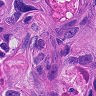
Metastatic tissue present: yes